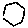
Label: hexagon